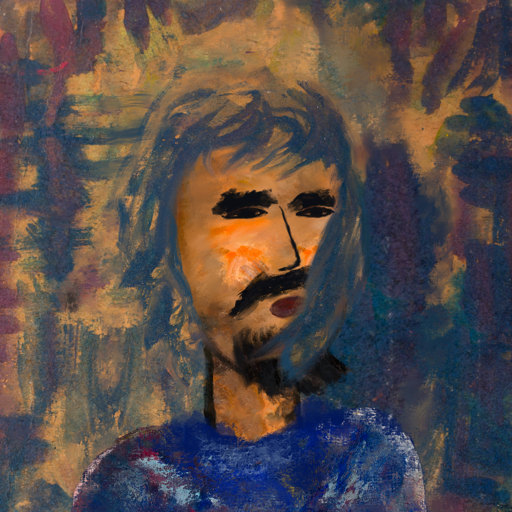
Background: InTheSun, Head And Neck Side: Gypsy_Queen, Face Side: Mosgoul, Bust: Irani, Hair Side: In_The_Sun, Head Accessory: Blank, Second Necklace: Blank, Necklace: Blank, Baby: Blank